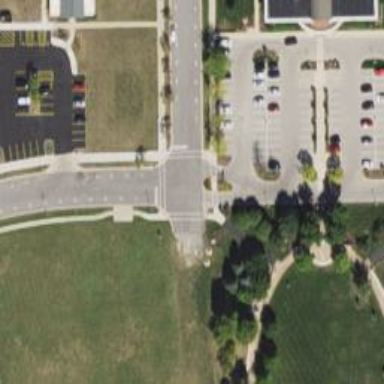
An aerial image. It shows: Unmarked road crossing.